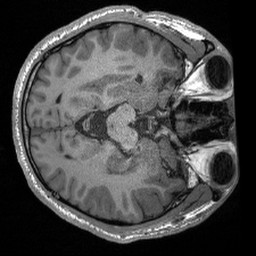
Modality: T1w
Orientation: axial
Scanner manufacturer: siemens
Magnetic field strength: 3 T
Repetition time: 2.4 s
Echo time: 0.00213 s